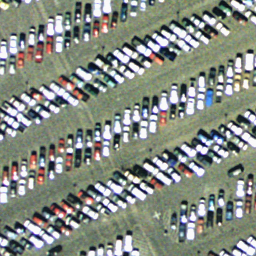
Label: parking lot